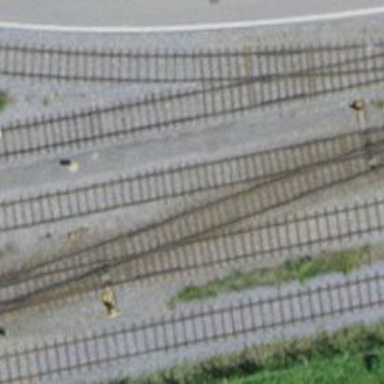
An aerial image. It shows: Single-track spur railway line.